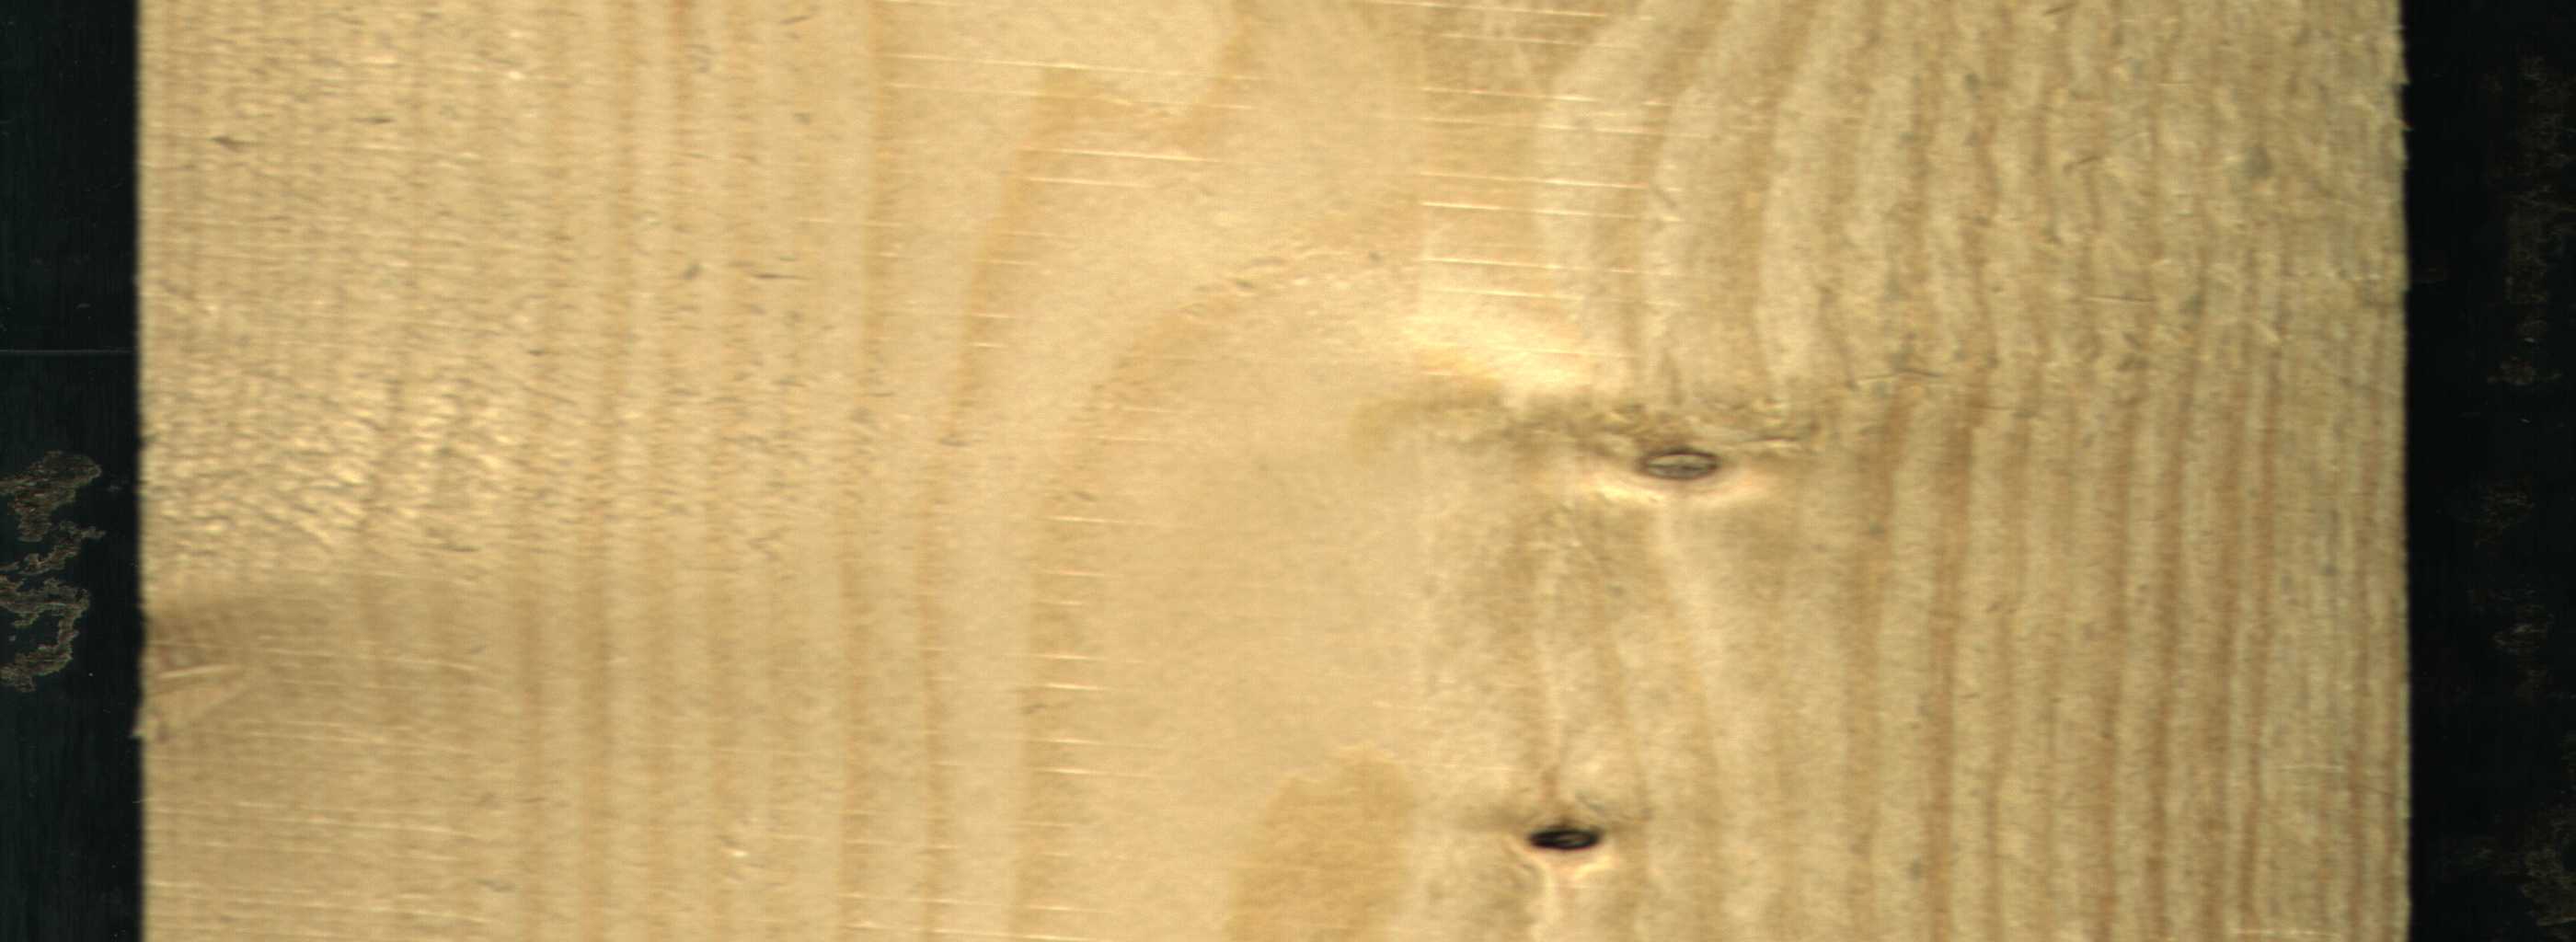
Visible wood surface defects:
Dead_Knot
Live_Knot